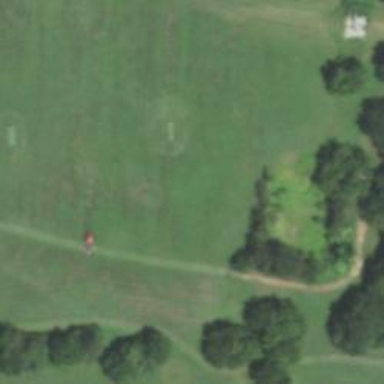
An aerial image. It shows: Disc golf hole.